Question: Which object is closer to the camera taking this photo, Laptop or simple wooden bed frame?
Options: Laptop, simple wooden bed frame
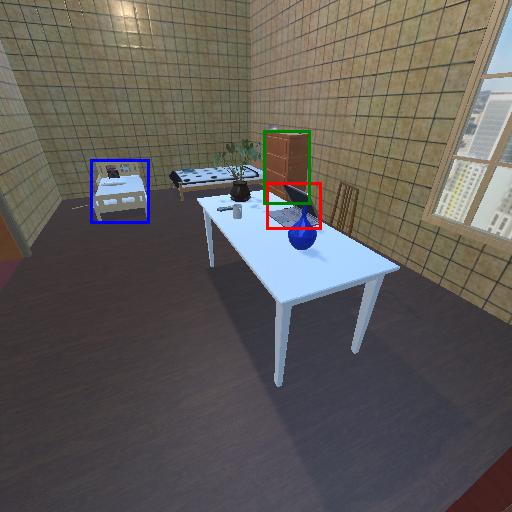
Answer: Laptop